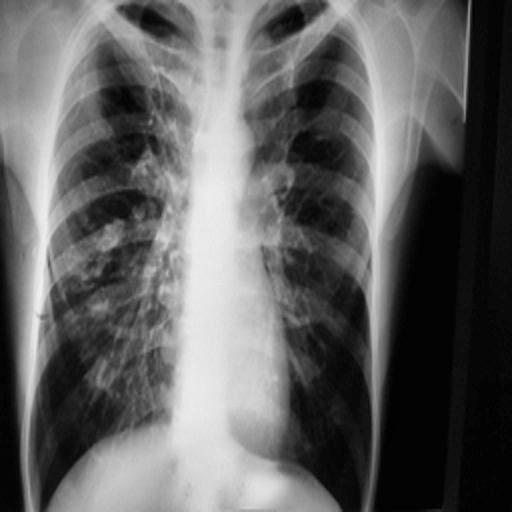
Finding: TUBERCULOSIS